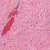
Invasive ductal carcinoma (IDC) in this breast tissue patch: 1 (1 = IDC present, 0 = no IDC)